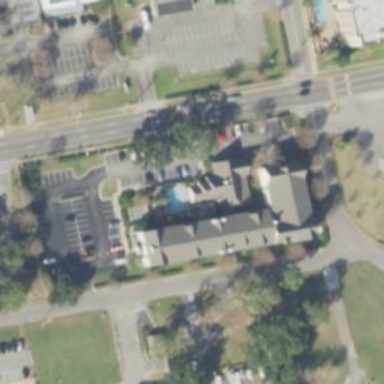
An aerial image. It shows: Hotel building.